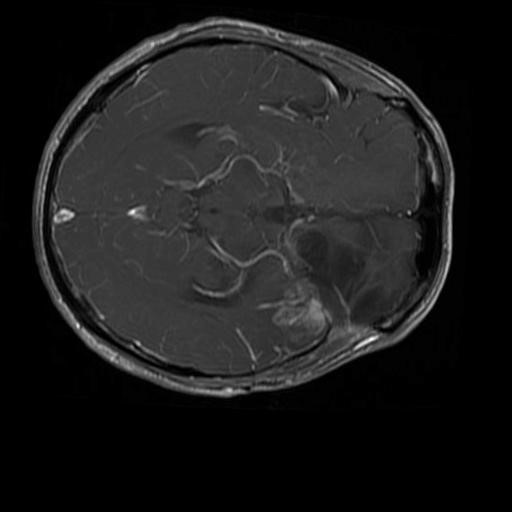
Label: brain_glioma